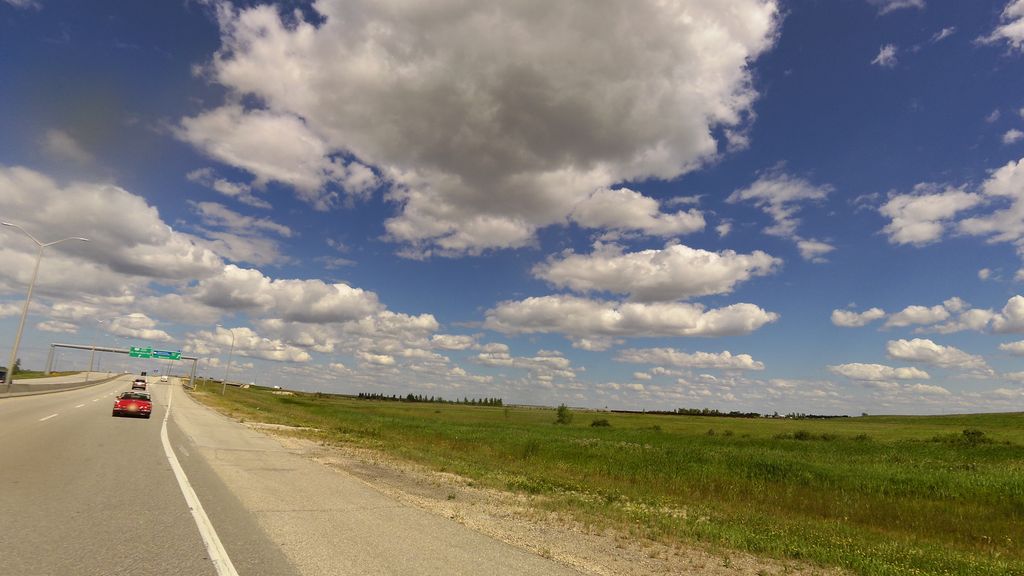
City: winnipeg